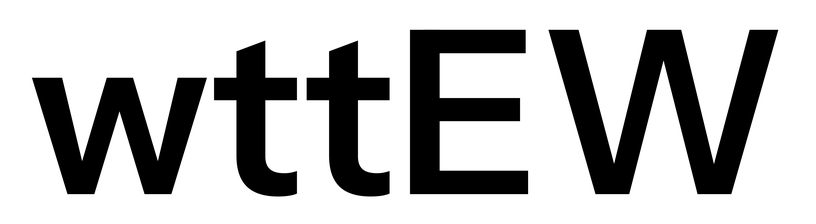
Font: InstrumentSans_SemiBold